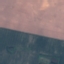
Land use / land cover class: AnnualCrop